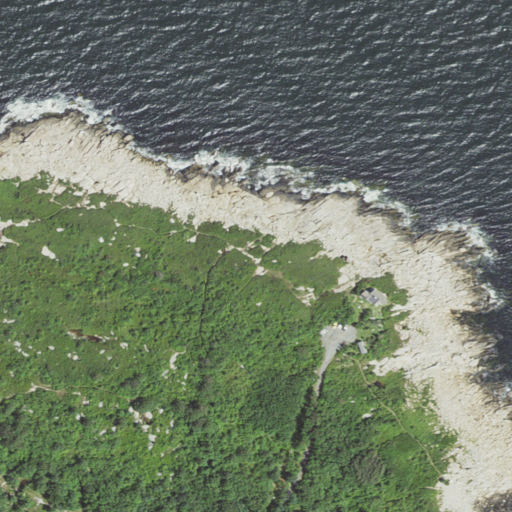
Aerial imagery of cape in Massachusetts named Halibut Point containing open water, deciduous forest, barren land, woody wetlands, low intensity development, mixed forest, and herbaceous wetlands